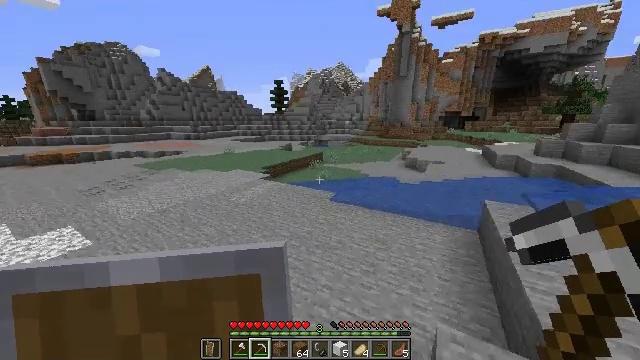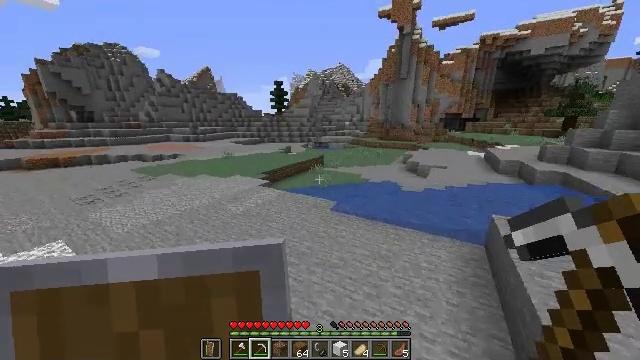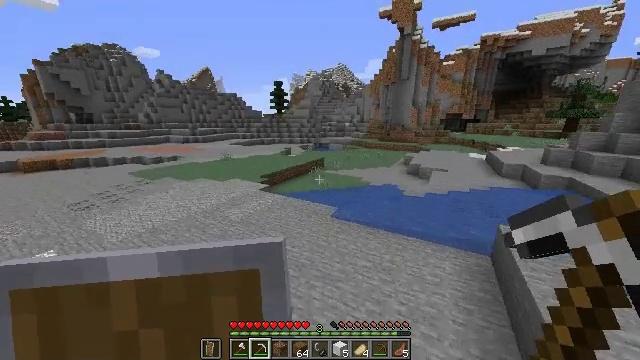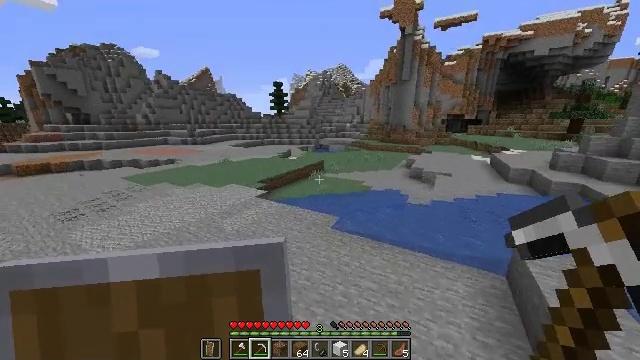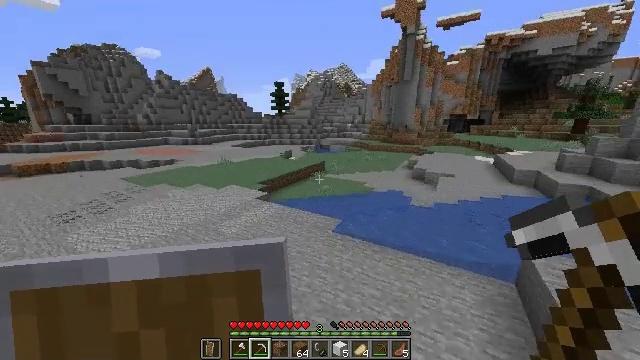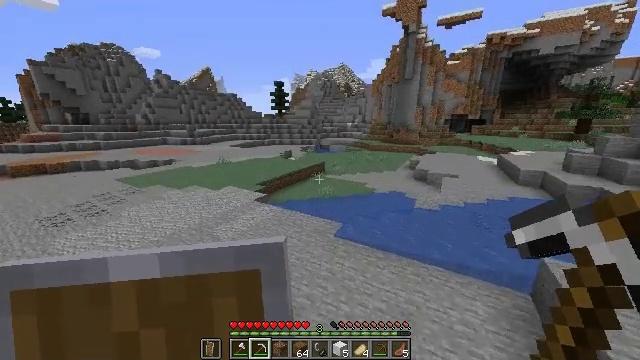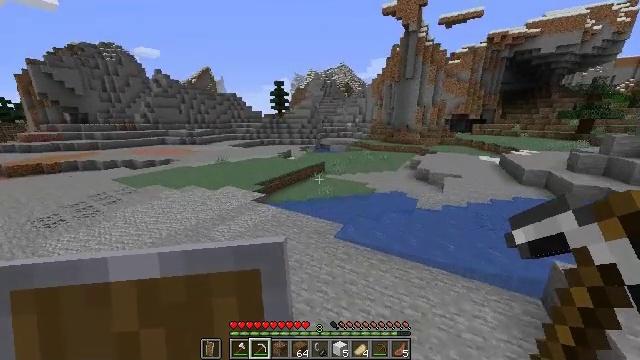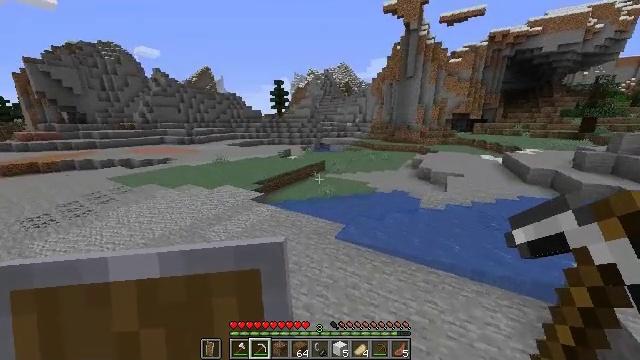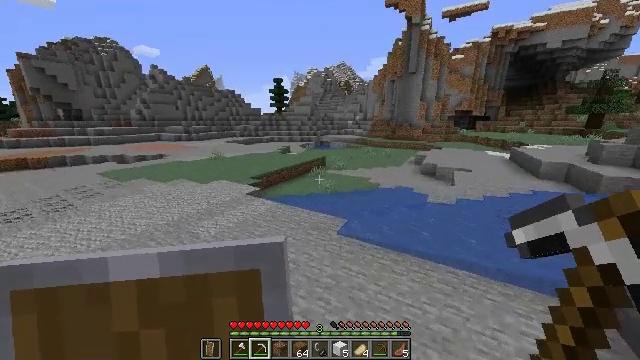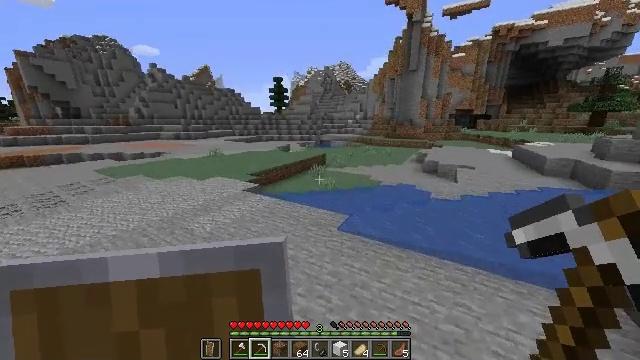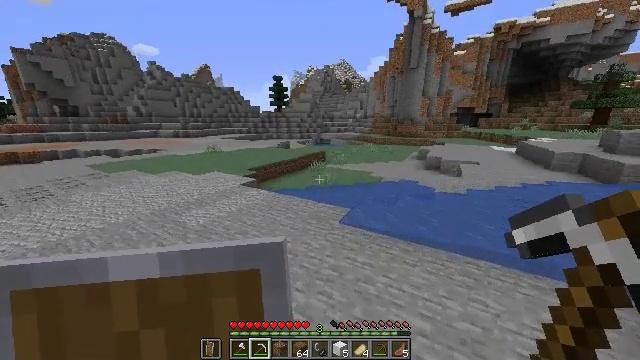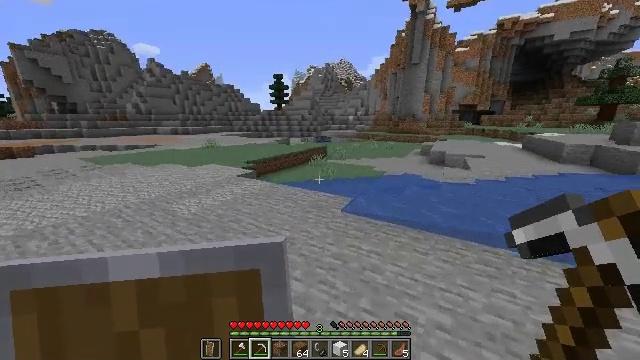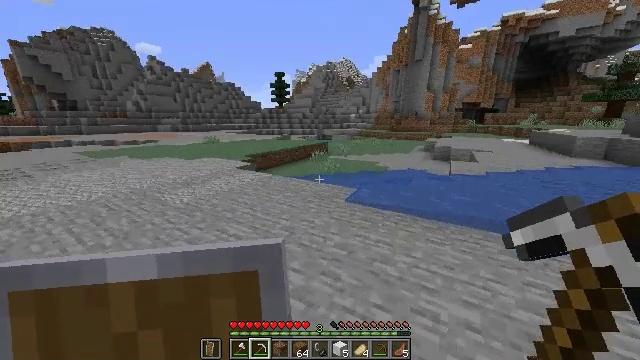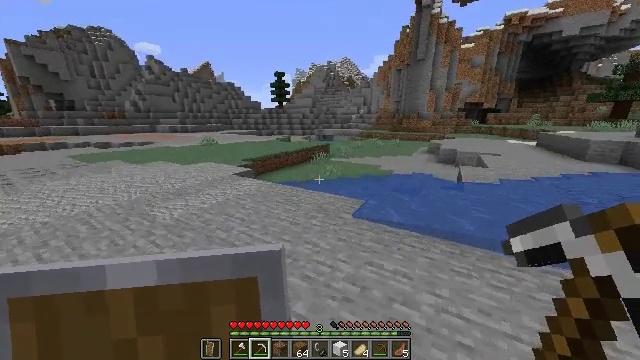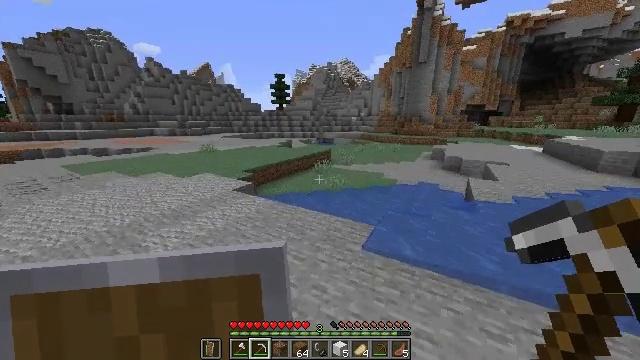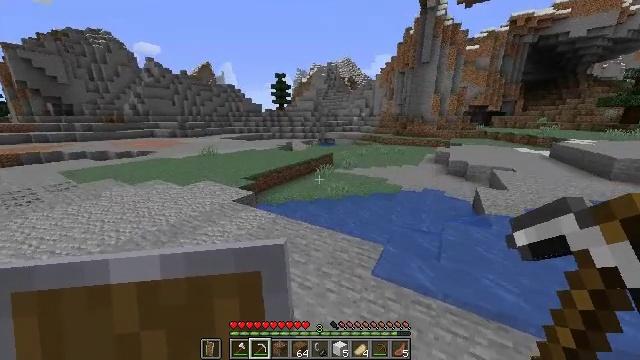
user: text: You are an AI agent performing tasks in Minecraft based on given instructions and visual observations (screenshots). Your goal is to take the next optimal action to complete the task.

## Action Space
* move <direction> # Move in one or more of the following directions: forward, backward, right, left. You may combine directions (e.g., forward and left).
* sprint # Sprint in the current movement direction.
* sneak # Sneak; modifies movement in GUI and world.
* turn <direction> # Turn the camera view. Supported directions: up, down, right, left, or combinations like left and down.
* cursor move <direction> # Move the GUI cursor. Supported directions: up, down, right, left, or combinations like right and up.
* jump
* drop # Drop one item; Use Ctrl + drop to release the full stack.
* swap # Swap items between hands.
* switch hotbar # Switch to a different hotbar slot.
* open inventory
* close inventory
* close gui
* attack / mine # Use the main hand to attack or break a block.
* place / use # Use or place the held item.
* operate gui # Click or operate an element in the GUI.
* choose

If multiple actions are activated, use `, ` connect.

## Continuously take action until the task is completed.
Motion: motion action
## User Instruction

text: Collect sugar cane near water sources.
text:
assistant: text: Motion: move forward, sprint, jump
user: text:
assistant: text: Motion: move forward, sprint, jump
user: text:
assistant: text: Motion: move forward, sprint, jump
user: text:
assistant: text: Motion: move forward, sprint, jump
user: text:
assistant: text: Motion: move forward, sprint, jump
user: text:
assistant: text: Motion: move forward, sprint, jump
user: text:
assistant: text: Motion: move forward, sprint, jump
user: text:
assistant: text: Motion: move forward, sprint, jump
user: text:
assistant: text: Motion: move forward, sprint, jump
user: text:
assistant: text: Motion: move forward, sprint, jump
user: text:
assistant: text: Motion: move forward and move left, sprint, jump
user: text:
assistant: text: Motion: move forward and move left, sprint, jump
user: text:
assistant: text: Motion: move forward and move left, sprint, jump
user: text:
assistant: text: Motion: move forward and move left, sprint, jump
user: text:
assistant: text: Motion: move forward and move left, sprint, jump
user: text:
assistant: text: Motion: move forward and move left, sprint, jump
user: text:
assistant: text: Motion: move forward and move left, sprint, turn right, jump
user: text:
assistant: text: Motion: move forward and move left, sprint, turn right and up, jump
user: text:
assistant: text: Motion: move forward and move left, sprint, turn right and up, jump
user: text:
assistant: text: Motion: move forward and move left, sprint, jump
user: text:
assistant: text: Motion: move forward and move left, sprint, turn up, jump
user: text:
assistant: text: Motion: move forward and move left, sprint, jump
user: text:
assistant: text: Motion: move forward and move left, sprint, turn left, jump
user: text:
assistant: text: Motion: move forward and move left, sprint, turn left, jump
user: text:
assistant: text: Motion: move forward and move left, sprint, jump
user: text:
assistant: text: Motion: move forward and move left, sprint, jump
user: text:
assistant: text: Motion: move forward and move left, sprint, jump
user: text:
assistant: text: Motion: move forward and move left, sprint, jump
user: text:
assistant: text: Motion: move forward and move left, sprint, jump
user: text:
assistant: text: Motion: move forward and move left, sprint, jump